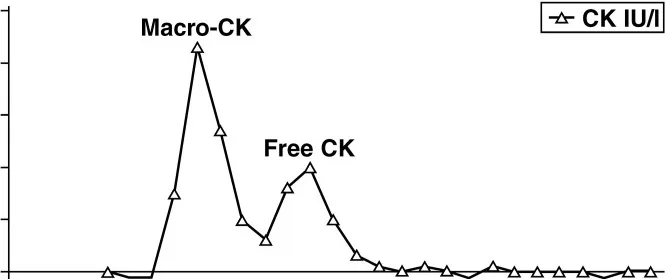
Gel filtration chromatography demonstrating the presence of predominantly macro-CK in the patient specimen. Note that the free CK is well within the normal population reference range.
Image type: pathology (immunostaining)